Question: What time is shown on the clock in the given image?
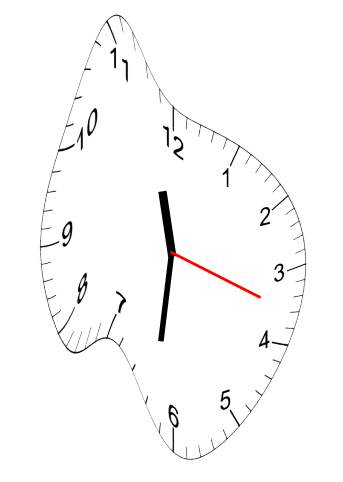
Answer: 11:31:18